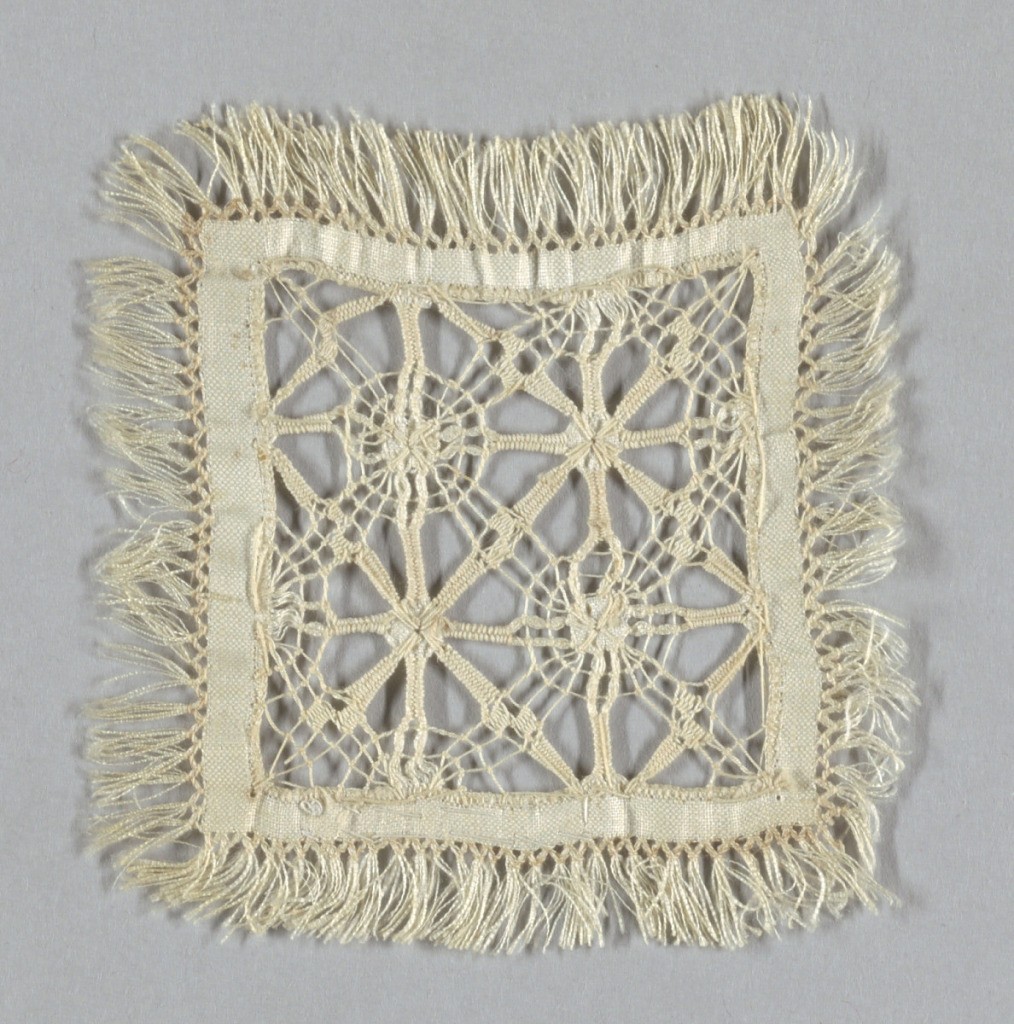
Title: Sample
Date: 1892
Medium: linen Technique: grid of withdrawn element with needle lace, reticella style
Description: Square of fringed linen with center portion ornamented with drawn and cutwork with lace stitches. One of six samples mounted on a piece of blue satin ribbon.